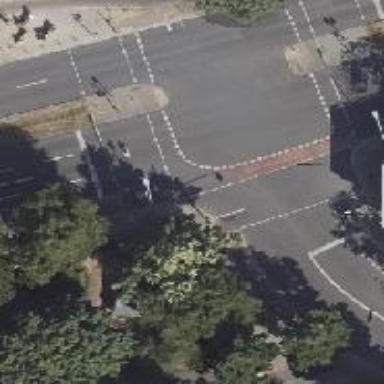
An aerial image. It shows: Secondary road with asphalt surface. It features cycle track on the right side and is dual carriageway.